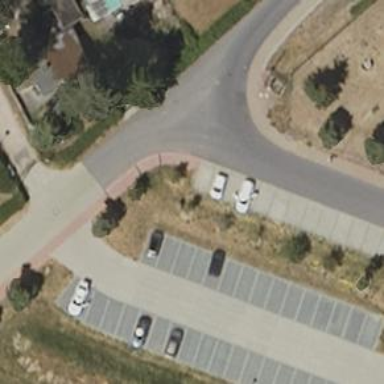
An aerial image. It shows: Parking area with surface.